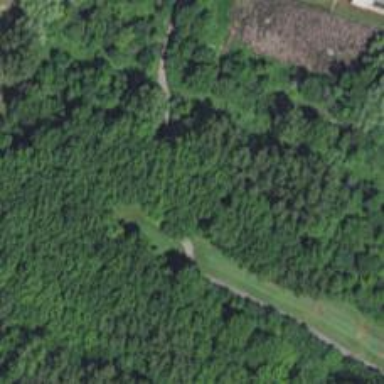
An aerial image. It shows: Path for golf carts.